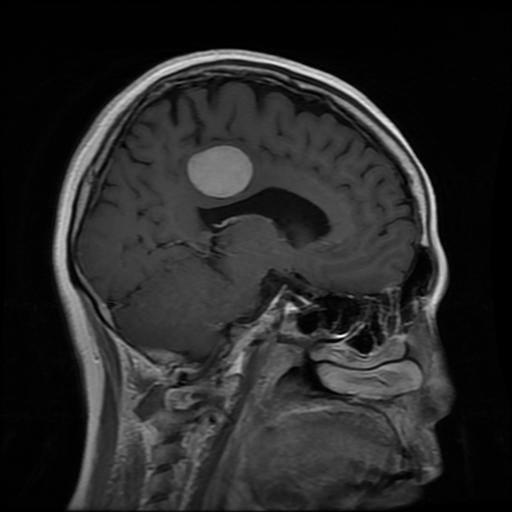
Label: meningioma